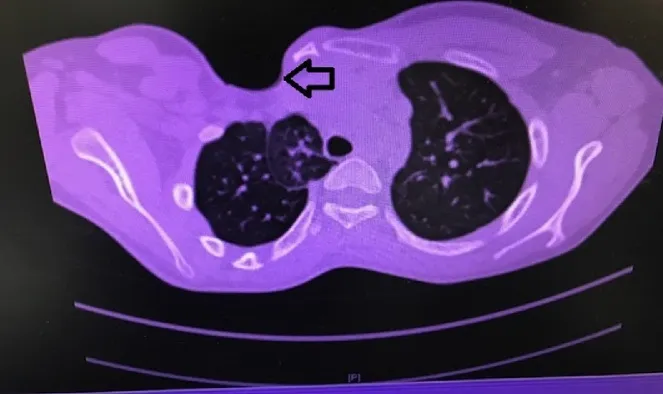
Preoperative CT Scan showing the skin over the pleura with no muscles across the defect (the arrow points to the defect).
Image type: radiology (ct)